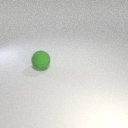
large green rubber sphere